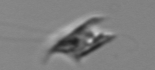
Label: Chrysochromulina_lanceolata